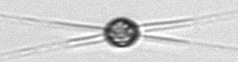
Label: Chaetoceros_danicus